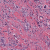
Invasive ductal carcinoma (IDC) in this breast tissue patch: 1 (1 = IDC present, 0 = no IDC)